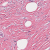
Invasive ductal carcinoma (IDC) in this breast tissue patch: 0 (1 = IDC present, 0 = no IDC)